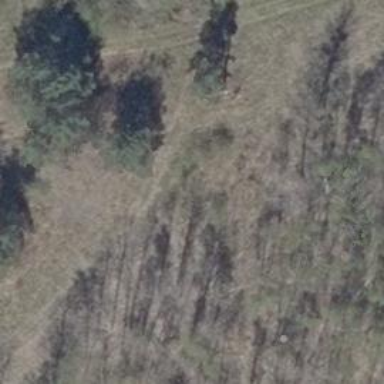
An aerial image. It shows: Shelter that serves as hunting stand.